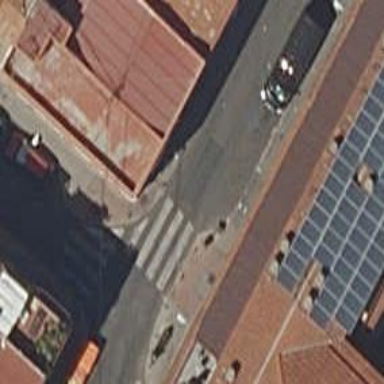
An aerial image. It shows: Marked crossing on footway.